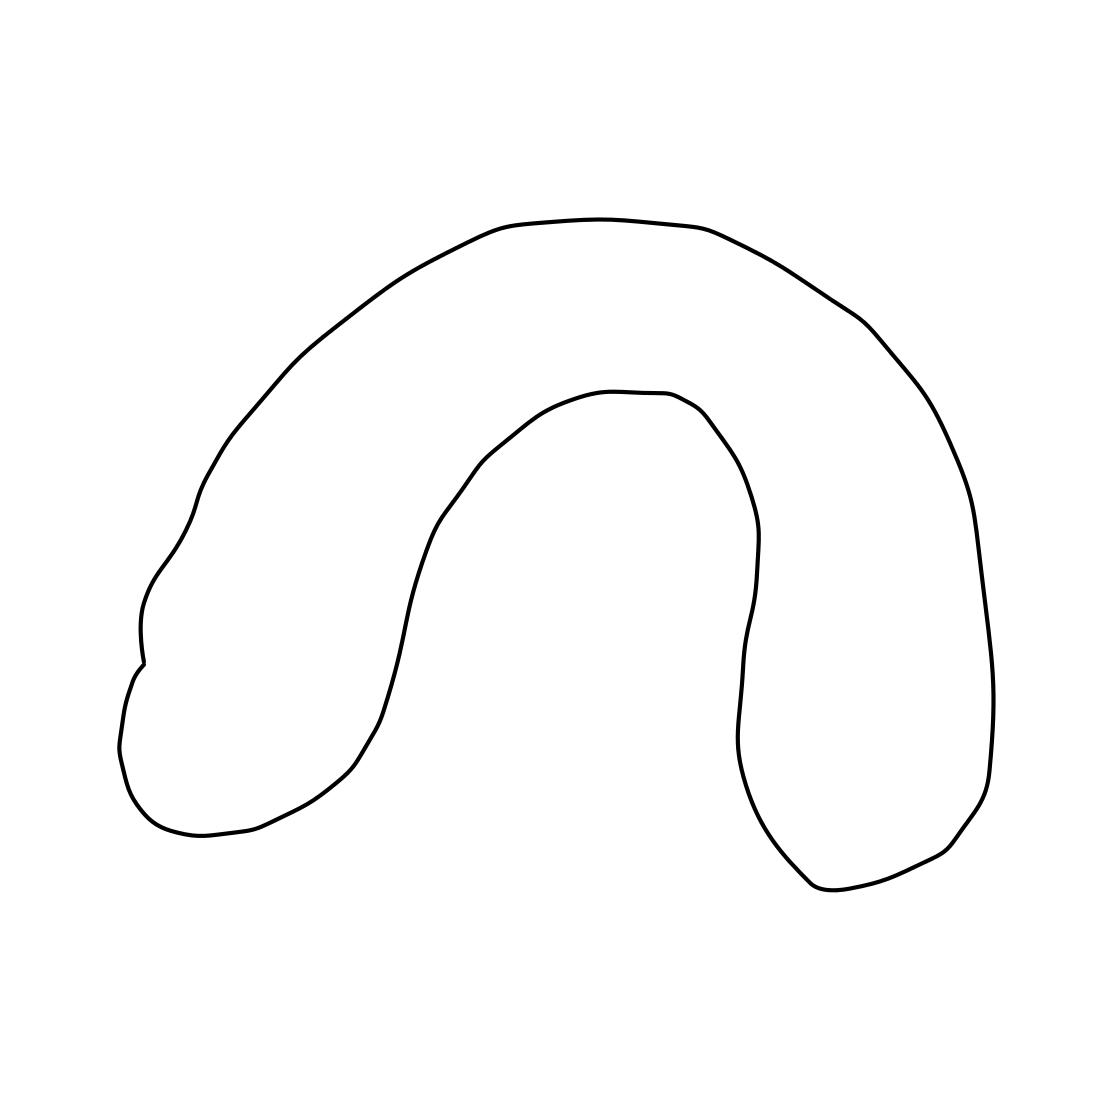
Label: boomerang